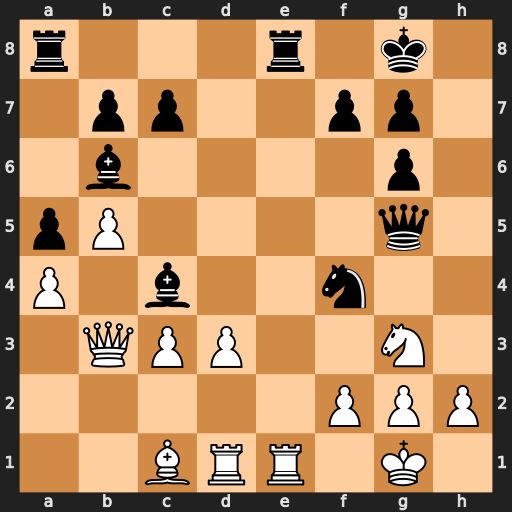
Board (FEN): r3r1k1/1pp2pp1/1b4p1/pP4q1/P1b2n2/1QPP2N1/5PPP/2BRR1K1
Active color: w
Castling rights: -
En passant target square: -
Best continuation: Qxc4 Rxe1+ Rxe1 Bxf2+ Kxf2